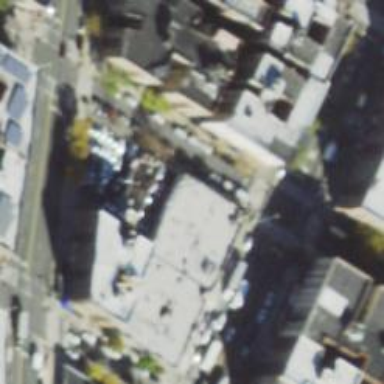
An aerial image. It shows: Supermarket.